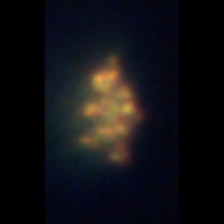
Taxon: Unknown_detritus
Group: Unknown